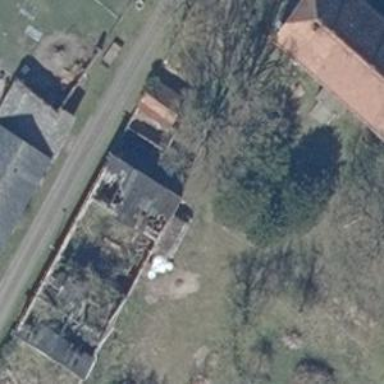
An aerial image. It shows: Ruins of building.